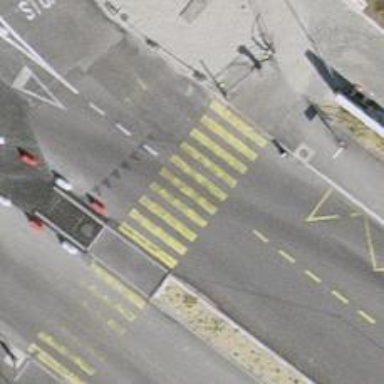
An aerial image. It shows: Tertiary road with bus lane on the right side.